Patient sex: M
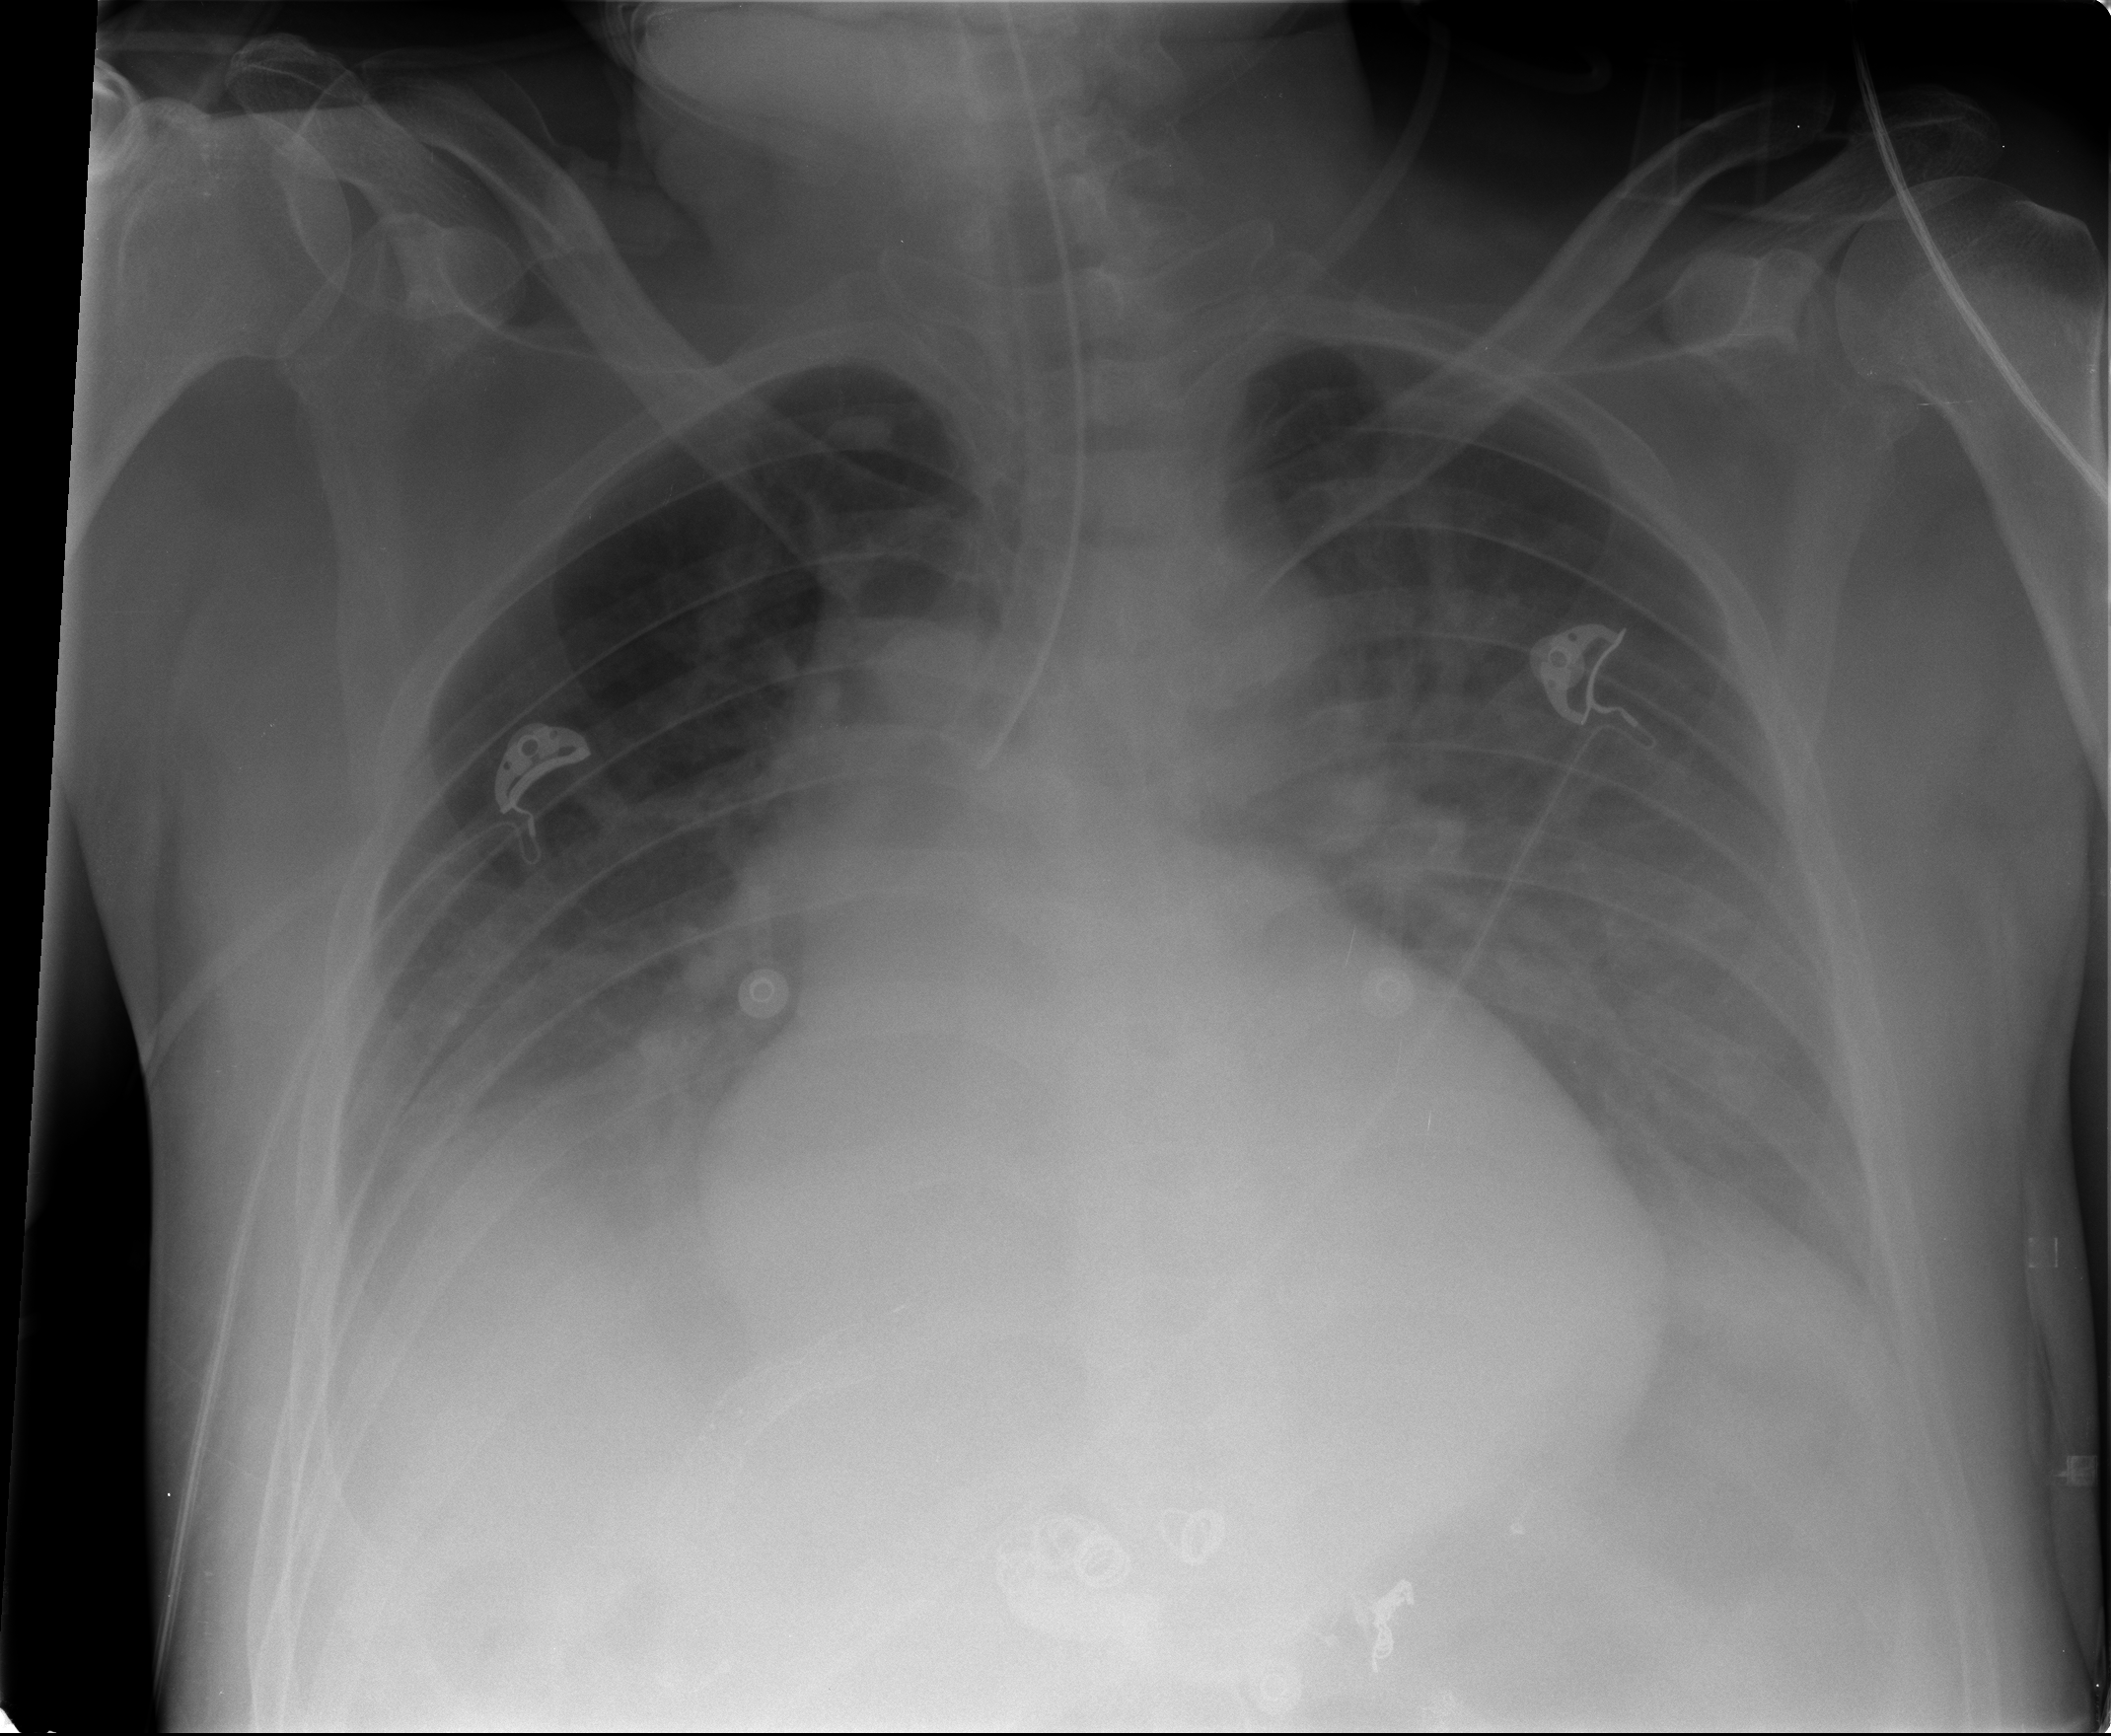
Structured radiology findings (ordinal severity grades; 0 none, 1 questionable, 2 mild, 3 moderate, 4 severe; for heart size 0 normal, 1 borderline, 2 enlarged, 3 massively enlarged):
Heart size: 2
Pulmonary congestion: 3
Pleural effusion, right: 2
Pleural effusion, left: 2
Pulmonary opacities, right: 0
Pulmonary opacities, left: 0
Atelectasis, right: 2
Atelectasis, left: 2